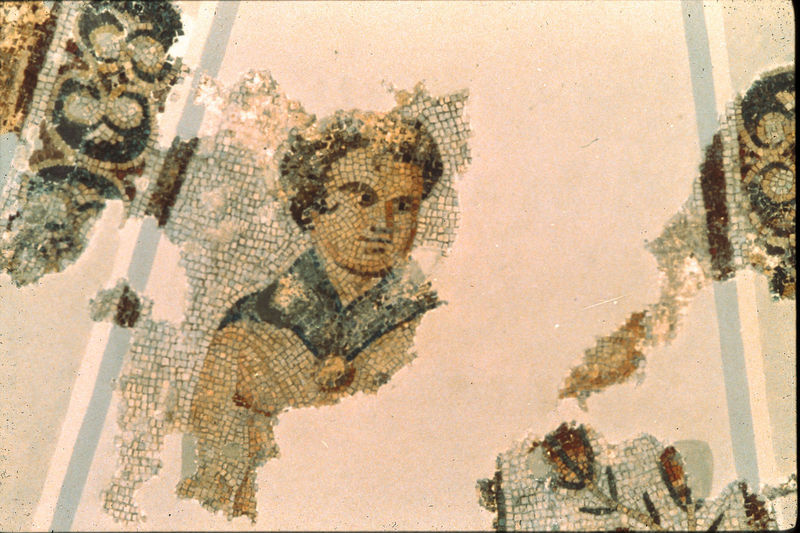
Titel: Kuppelmosaik im Kuppelraum der Villa von Centcelles
Standort: Centcelles bei Tarragona, Villa von Centcelles (EU - E - Katalonien)
Schlagwörter: blau, blätter, kopf, mann, weiß, grün, blume, blumen, braun, frau, mund, nase, schwarz, blick, rosen, schal, muster, ornament, alt, augen, gesicht, kragen, steine, boden, haare, blatt, pflanze, locke, locken, ranken, farbe, kaiser, streifen, junge, reste, antike, mosaik, ranke, voluten, griechisch, medaille, heerführer, römisch, rekonstruktion, teile, nero, unvollständig, beschädigt, kunstvoll, bruchstücke, oflanze, manan, frau schal